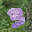
Label: 3